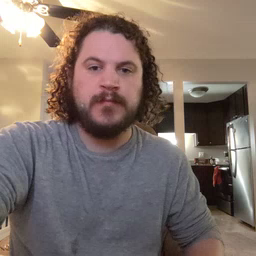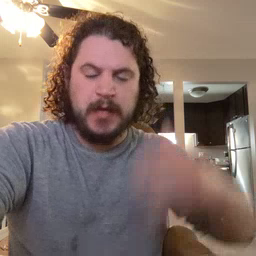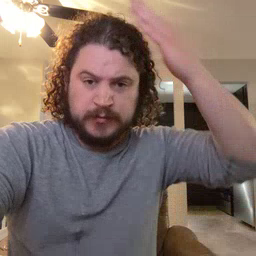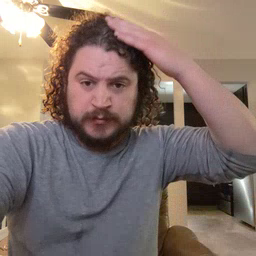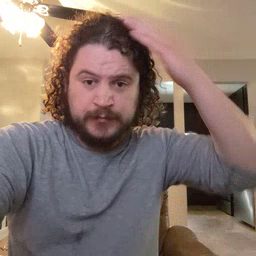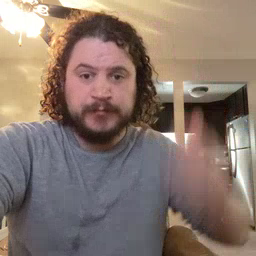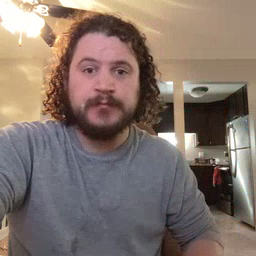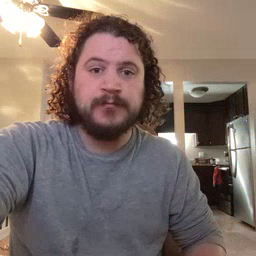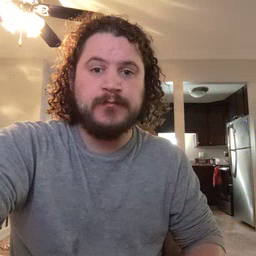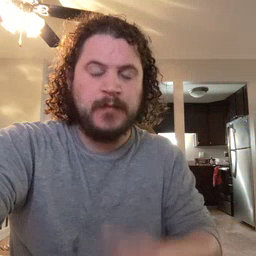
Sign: hat